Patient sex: F
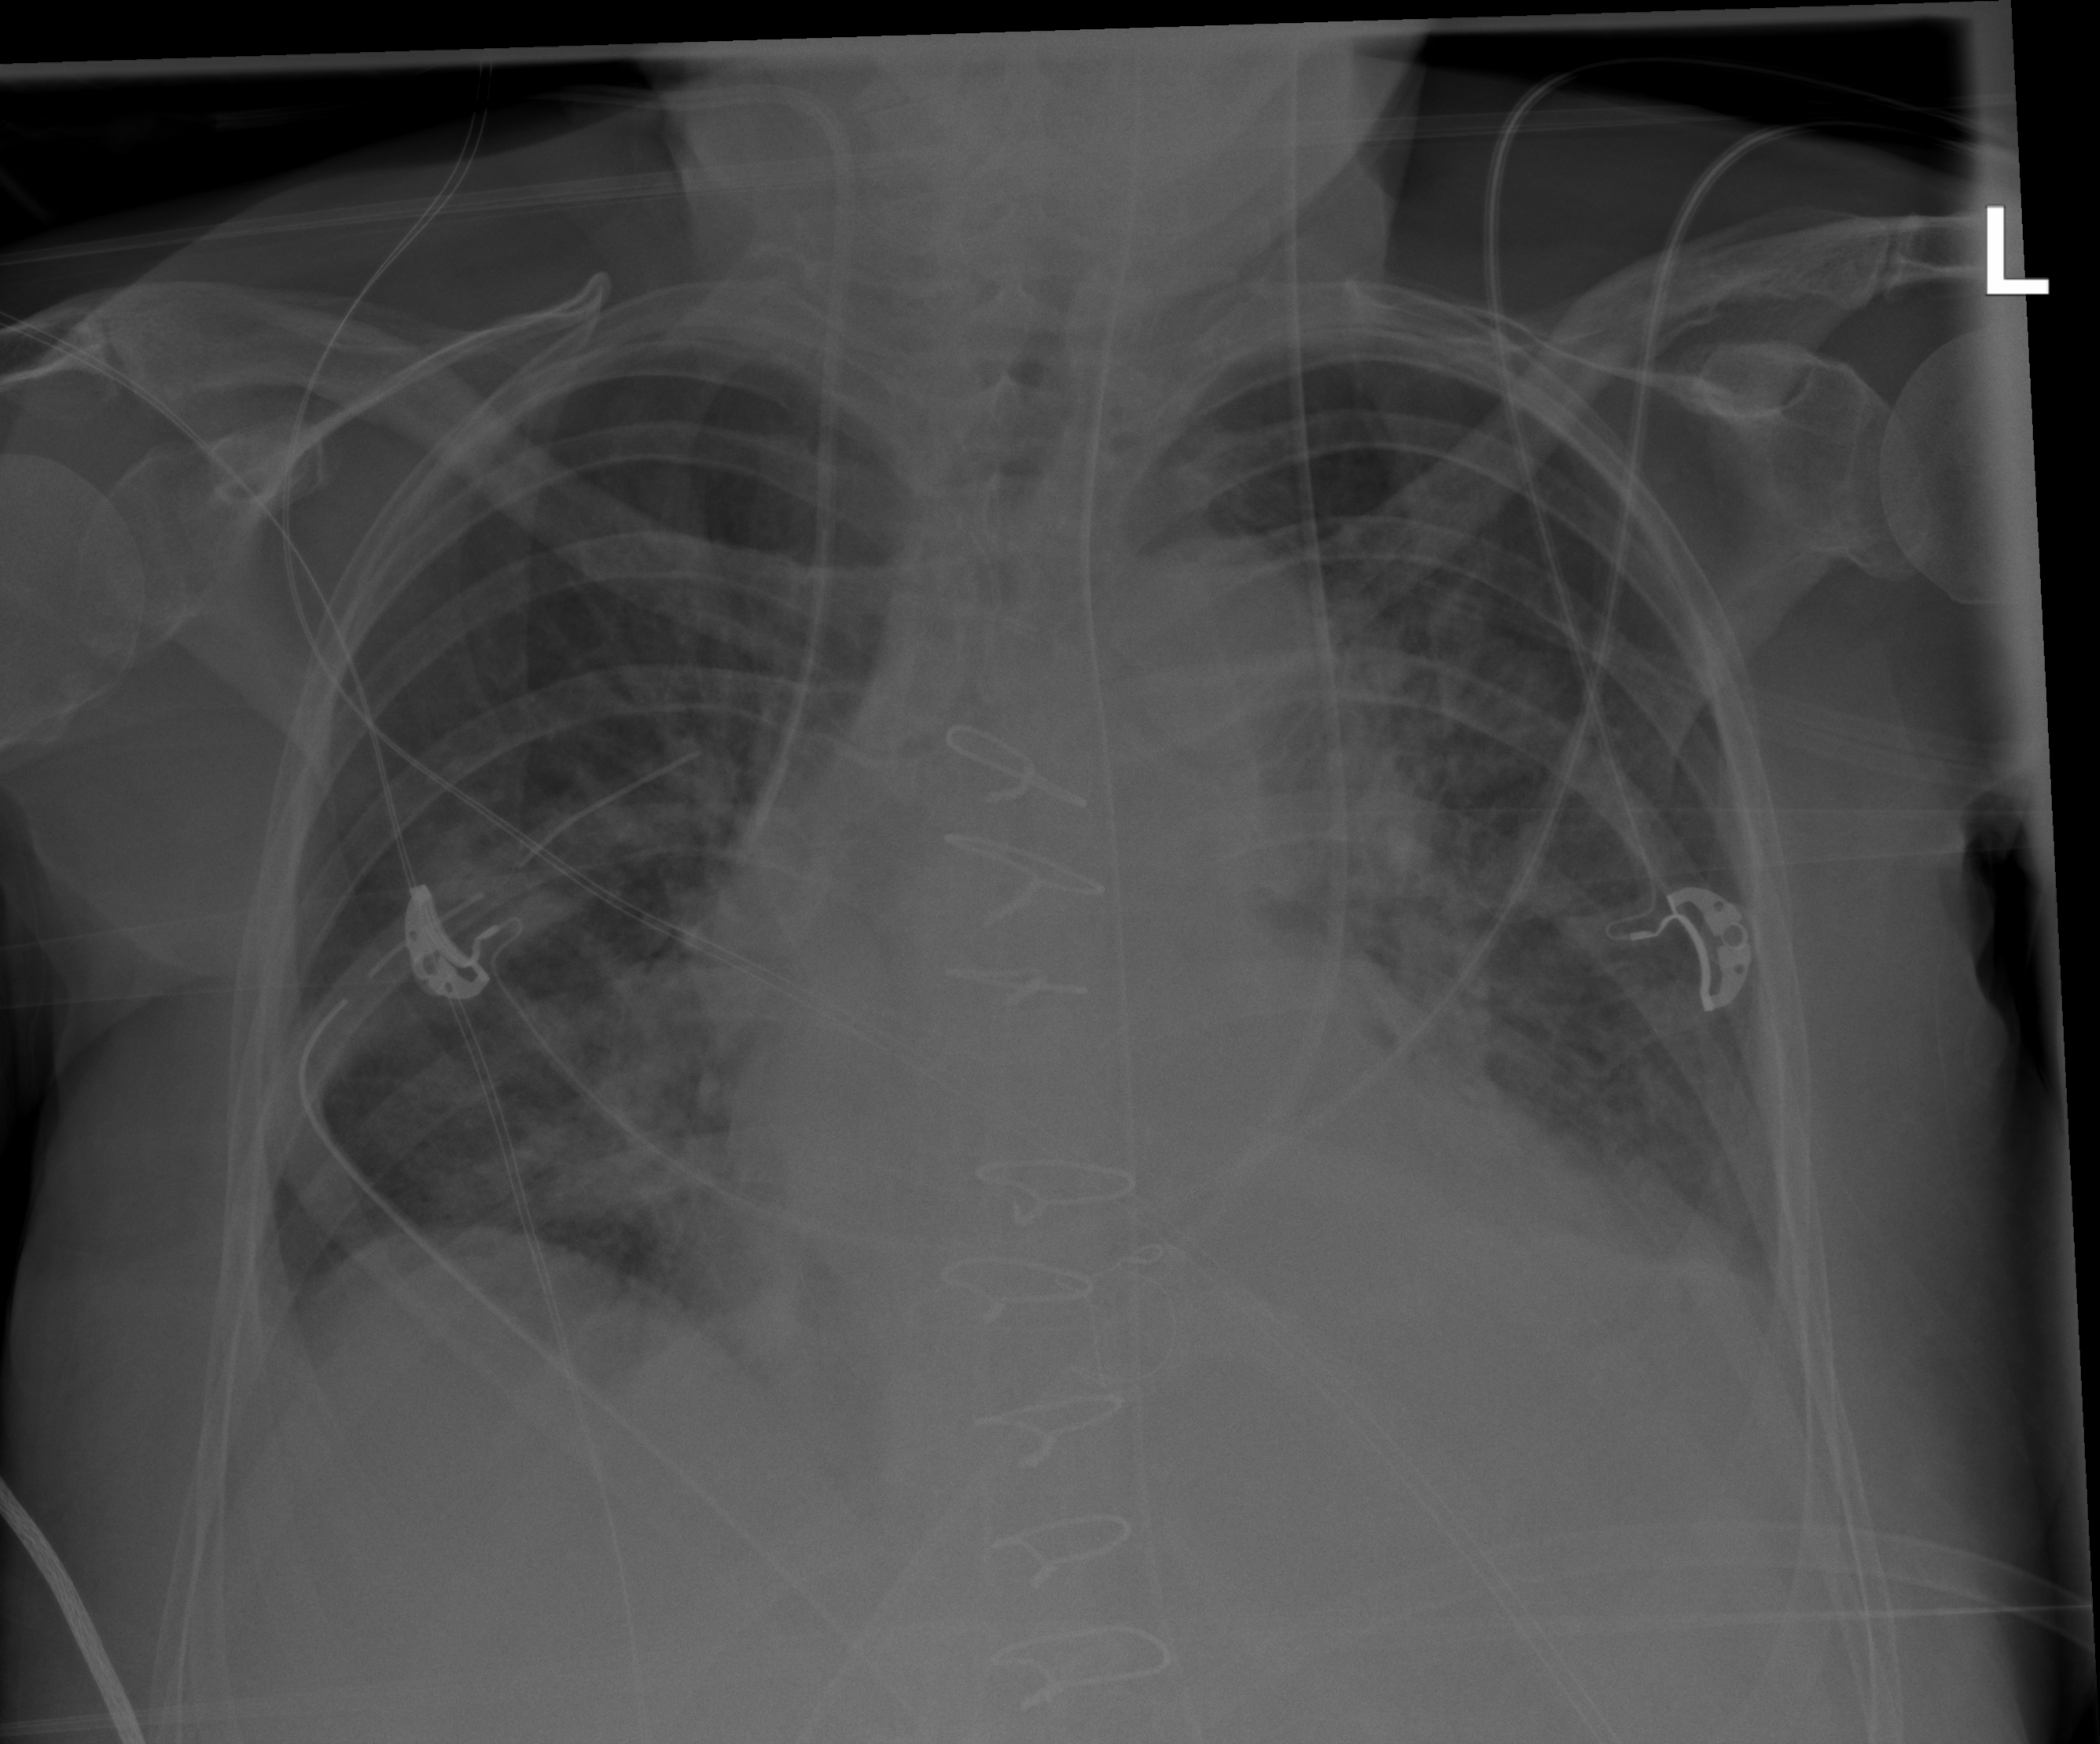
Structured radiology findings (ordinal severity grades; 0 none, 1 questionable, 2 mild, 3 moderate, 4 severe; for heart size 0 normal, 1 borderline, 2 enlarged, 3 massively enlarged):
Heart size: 2
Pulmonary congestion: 2
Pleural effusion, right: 2
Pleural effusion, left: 2
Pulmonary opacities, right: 2
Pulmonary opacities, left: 0
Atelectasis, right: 2
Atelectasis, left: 2